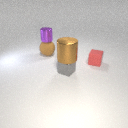
large brown rubber sphere behind small red rubber cube